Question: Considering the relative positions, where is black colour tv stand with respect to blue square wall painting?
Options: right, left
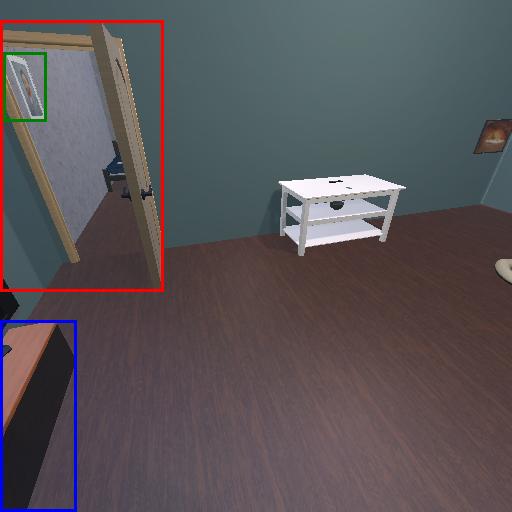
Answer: right